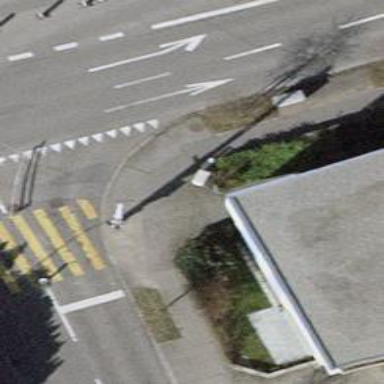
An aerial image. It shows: Power street cabinet.